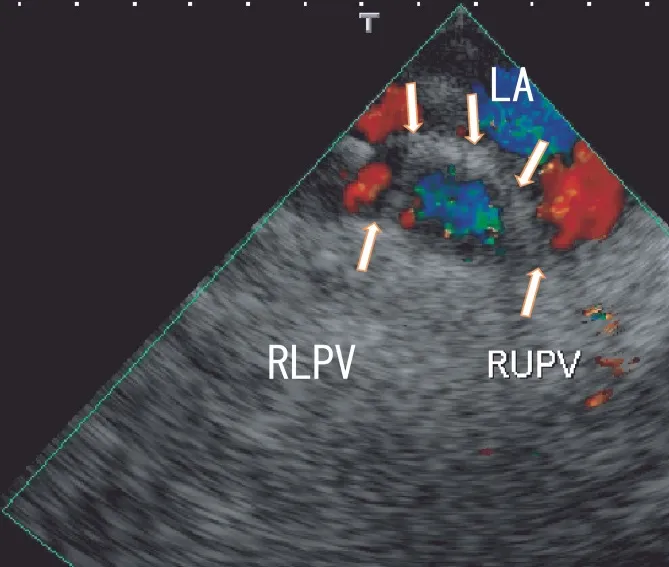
TEE images obtained after 18 months of edoxaban treatment. TEE images obtained after eighteen months of edoxaban treatment revealing thrombi in the LA that appeared to be connected to thrombi in the RUPV and RLPV (arrows). The shape of the thrombi, including the small, rather white area, was curved. The thrombi connected to the RUPV seemed to become broader. . LA, left atrium; RLPV, right lower pulmonary vein; RUPV, right upper pulmonary vein.
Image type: radiology (ultrasound)